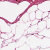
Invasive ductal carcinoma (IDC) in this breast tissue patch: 0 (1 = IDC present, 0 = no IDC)